Question:
As you can see in the above image, the class view is declared inside the MainActivity so it doesnot have an XML file. I want to add a button on the that custom view and manipulate it.
How can i display a custom view in xml if the class View is inside the java class that does not extends view?
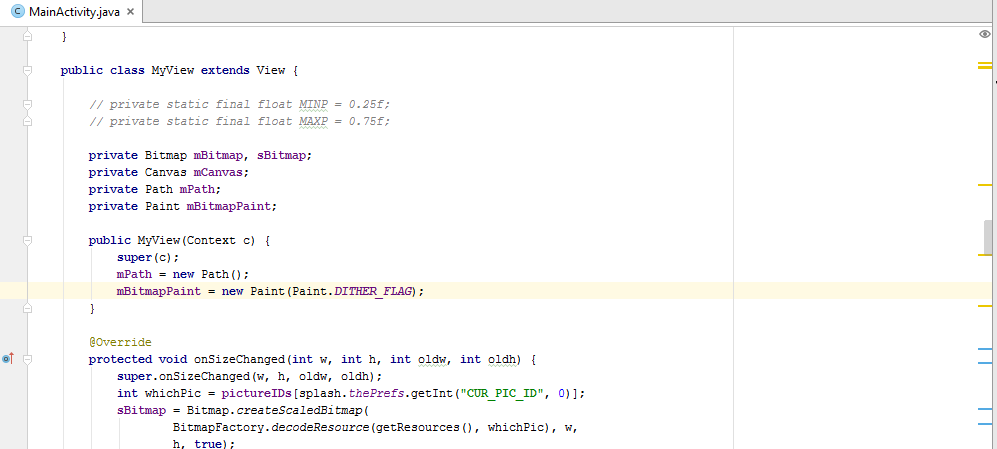
Answer: I don't think you can set any other view inside a view. <URL>',
You can create your an xml layout file and put your custom view in it.
xml file containing your custom view
'''
<?xml version="1.0" encoding="utf-8"?>
<com.example.package.MyView
xmlns:android="http://schemas.android.com/apk/res/android"
android:layout_width="wrap_content"
android:layout_height="wrap_content"/>
'''
And then inflate it in a view.
'''
// Inflate your xml view using layout inflater.
LayoutInflater inflater = getSystemService(Context.LAYOUT_INFLATER_SERVICE);
View myView = (MyView) inflater.inflate(R.layout.example, null);
// now create a container class or map any of it from main_activity.xml layout.
LinearLayout linear = new LinearLayout(this);
/* LinearLayout linear = (LinearLayout) findViewById(R.layout.myLayout); */
// if you have created it programatically, set its width and height as following
linear.setLayoutParams(new ViewGroup.LayoutParams(
ViewGroup.LayoutParams.MATCH_PARENT, // width
ViewGroup.LayoutParams.MATCH_PARENT)); // height
// else mention it in layout xml file.
linear.removeAllViews(); // clear layout before setting new one.
linear.addView(myView); // set custom view inside layout.
'''
Now you can assign manipulate your myView anyhow. if you still want to add button. Create button in xml file and inflate or create programatically and add it to 'linear.addView(View view);'